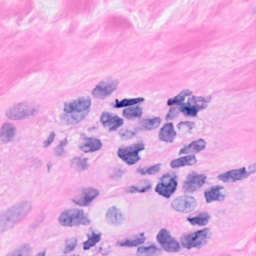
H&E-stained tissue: Breast